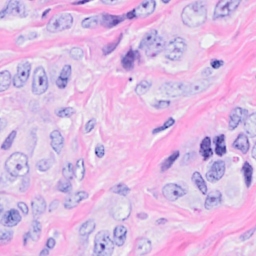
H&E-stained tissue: Breast